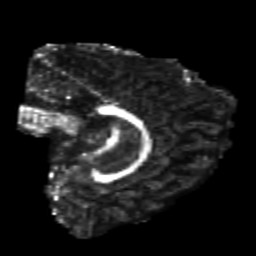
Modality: FA
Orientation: sagittal
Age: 22
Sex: male
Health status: healthy
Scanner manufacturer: philips
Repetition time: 7.386 s
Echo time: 0.08599 s